Question: I am trying to add the SKU column into magento Cart page Item Grid section and order email template
As I am able to see the Grid on order view page with sku column by defalut in magento
How can I use order view section logic on Cart page and in email template? I am running on 1.7.0.2 Ver.

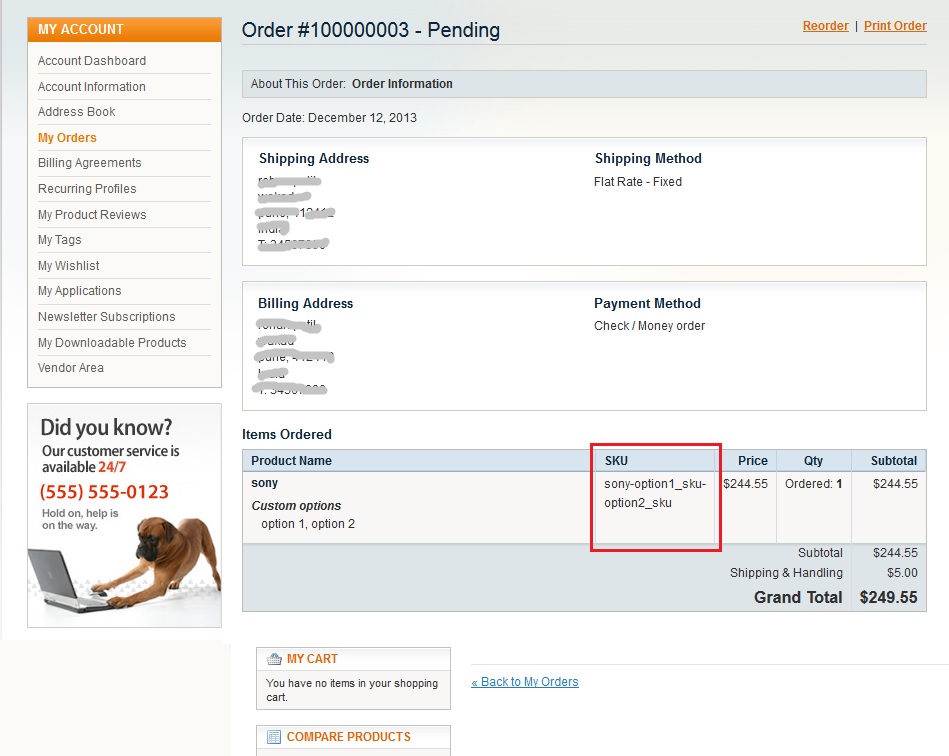
Answer: The default Magento email template already includes the SKUs in it. If they are not there, check to make sure your theme isn't overriding the default email template files and removing it.
Here's how you can add the sku to the shopping cart page:
# Adding the SKU to the Shopping Cart Page
## 1. Add "SKU" to the cart table header
1. Open app/design/frontend/[package]/[theme]/template/checkout/cart.phtml (copy this file from the base theme to your current theme folder if it doesn't yet exist).
2. Add the <th rowspan="<?php echo $mergedCells; ?>"><?php echo $this->__('SKU') ?></th> directly after the product name <th> tag: <th rowspan="<?php echo $mergedCells; ?>"><span class="nobr"><?php echo $this->__('Product Name') ?></span></th>
<th rowspan="<?php echo $mergedCells; ?>"><?php echo $this->__('SKU') ?></th>
## 2. Add "SKU" to the cart table item records
1. Open app/design/frontend/[package]/[theme]/template/checkout/item/default.phtml (copy this file from the base theme to your current theme folder if it doesn't yet exist).
2. Insert the sku <td> directly after the <td> containing the Product Name: <td class="a-center">
<?php echo $_item->getSku(); ?>
</td>